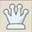
Piece: wQ